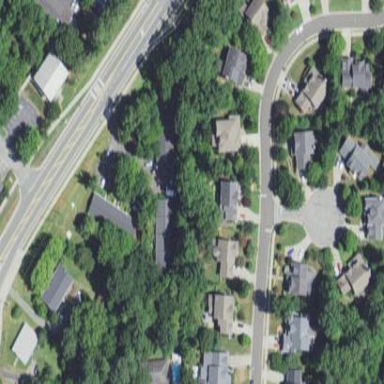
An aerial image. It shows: Residential neighbourhood.